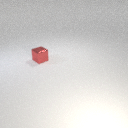
small red metal cube